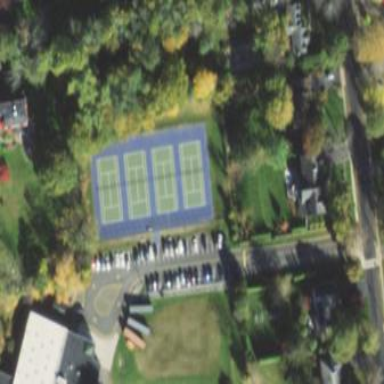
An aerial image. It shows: Tennis court in leisure pitch.